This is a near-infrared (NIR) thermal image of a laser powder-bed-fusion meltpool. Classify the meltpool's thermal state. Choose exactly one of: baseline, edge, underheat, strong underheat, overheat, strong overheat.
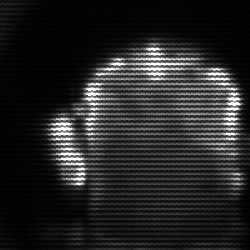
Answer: baseline